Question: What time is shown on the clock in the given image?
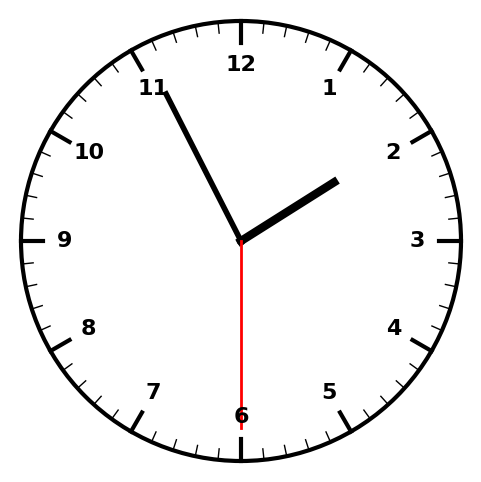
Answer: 01:55:30